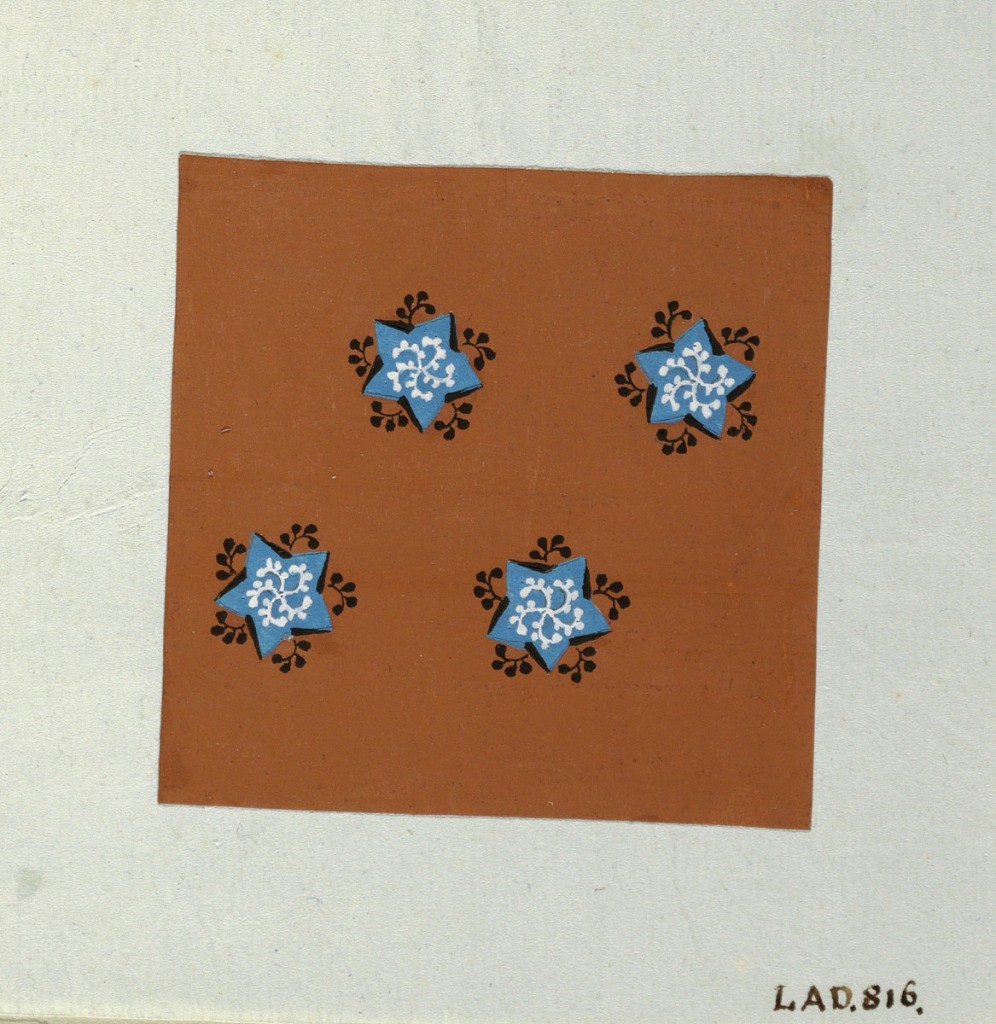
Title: Floral design for printed textiles
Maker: Louis-Albert DuBois, Swiss, 1752–1818
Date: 1800–1818
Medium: Brush and gouache on blue wove paper
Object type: Drawing
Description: Small blue stars with white pinwheel centers surrounded by black leaf design on reddish-brown ground.